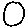
Label: circle